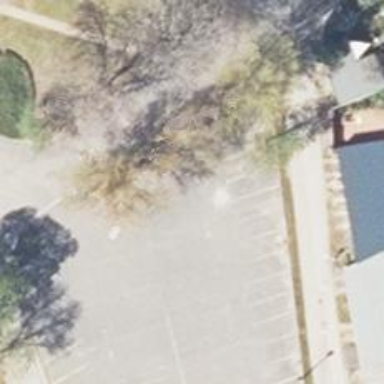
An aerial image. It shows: Road serving as parking aisle.